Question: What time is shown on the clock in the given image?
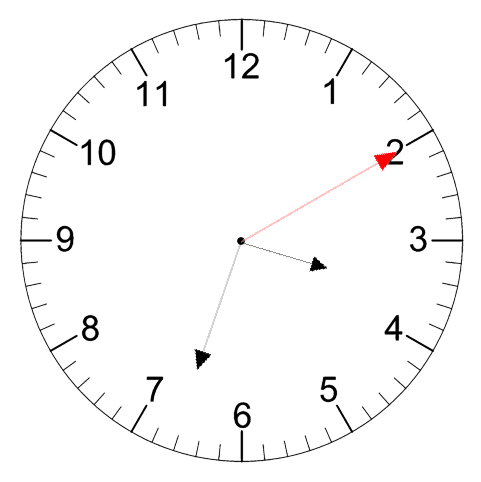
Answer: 03:33:10